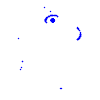
Particle: electron